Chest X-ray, PA view. Patient: 4 years old, sex F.
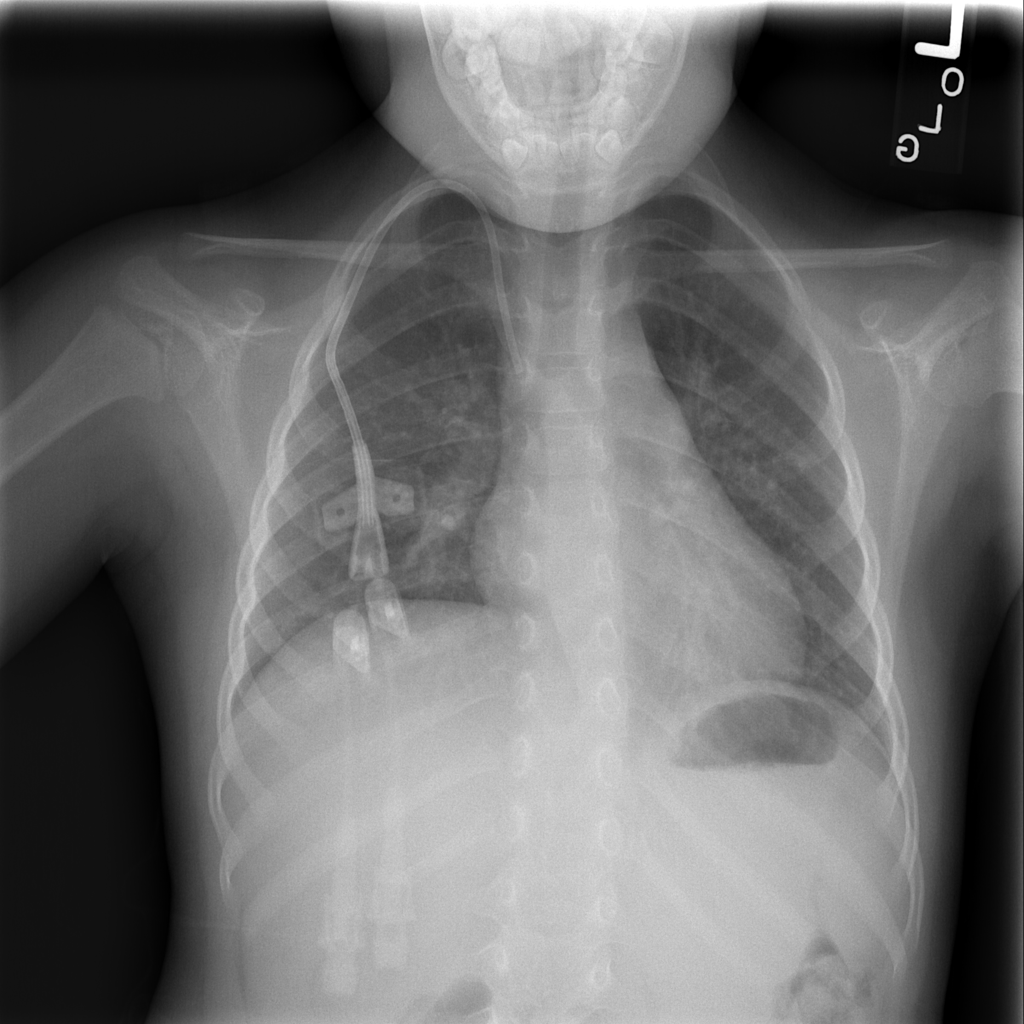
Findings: No Finding